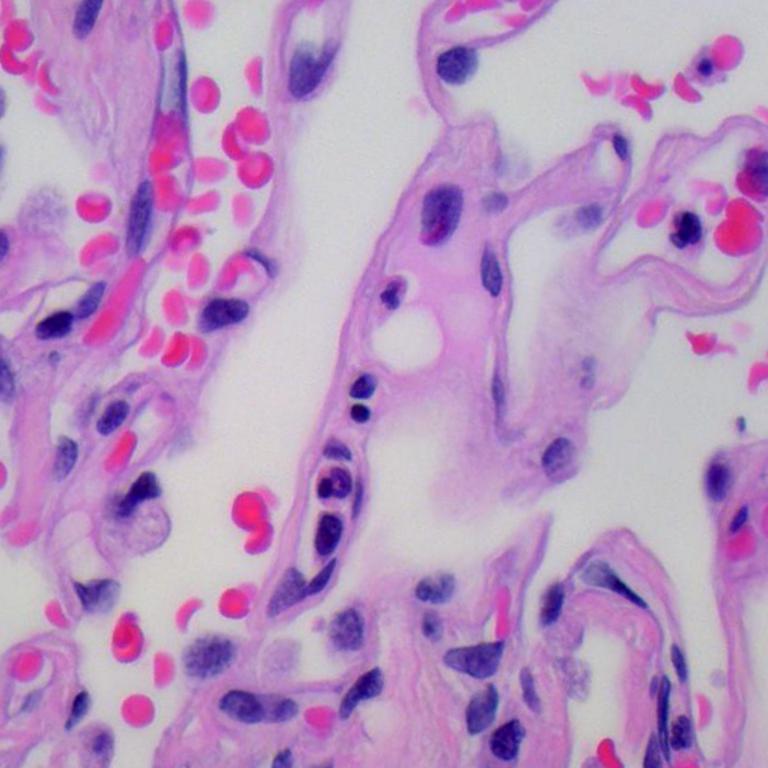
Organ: lung
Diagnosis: benign